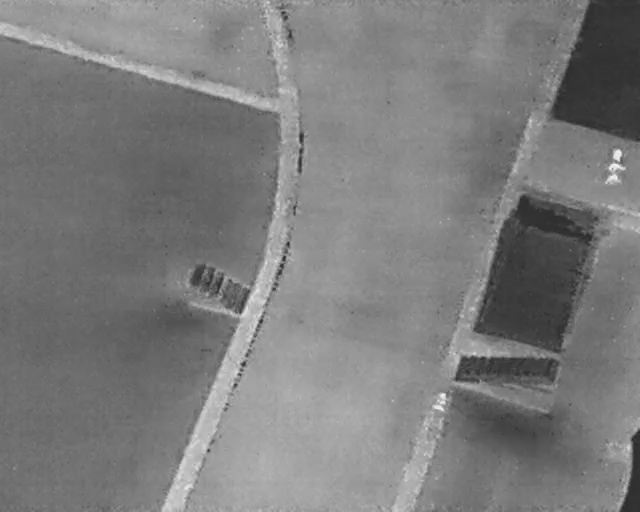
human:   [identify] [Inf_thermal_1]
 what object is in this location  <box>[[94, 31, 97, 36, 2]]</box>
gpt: <ref>1 large person at the right</ref>

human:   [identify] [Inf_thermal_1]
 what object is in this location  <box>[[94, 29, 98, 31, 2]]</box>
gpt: <ref>1 medium person at the right</ref>